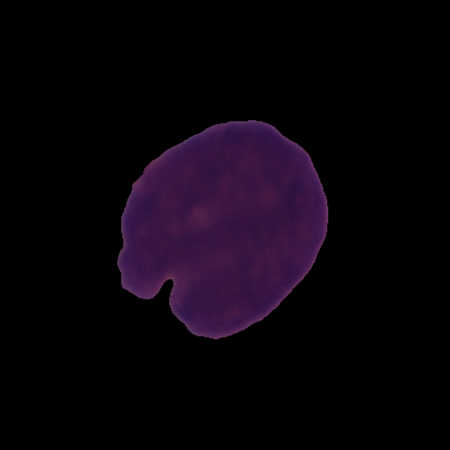
Label: cancer